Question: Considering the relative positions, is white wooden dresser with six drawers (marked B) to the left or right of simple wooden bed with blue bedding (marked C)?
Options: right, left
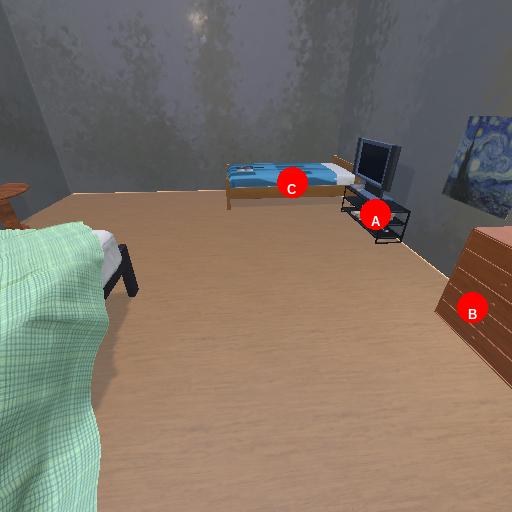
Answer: right